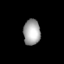
Tissue: lung
Cell type: Epithelial cells
Senescence score: 0.6335
Nuclear area (px): 421
Mean DAPI intensity: 166.836